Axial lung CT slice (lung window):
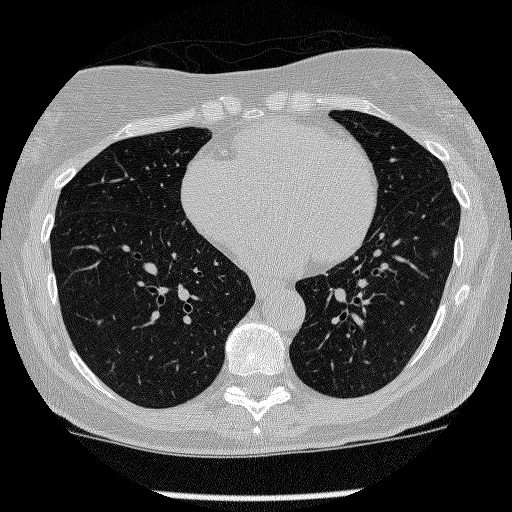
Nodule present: yes
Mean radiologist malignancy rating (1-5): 3.333